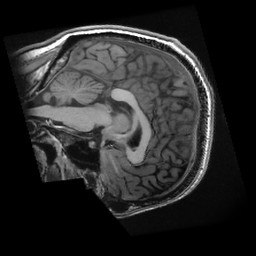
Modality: T1w
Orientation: sagittal
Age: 28
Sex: male
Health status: healthy
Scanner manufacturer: ge
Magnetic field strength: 3 T
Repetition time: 0.008396 s
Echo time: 0.003116 s